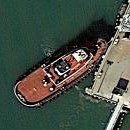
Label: civil